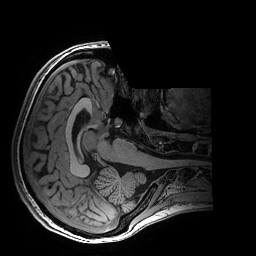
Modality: T1w
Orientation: axial
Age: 23
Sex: female
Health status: healthy
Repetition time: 2.53 s
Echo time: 0.0034 s